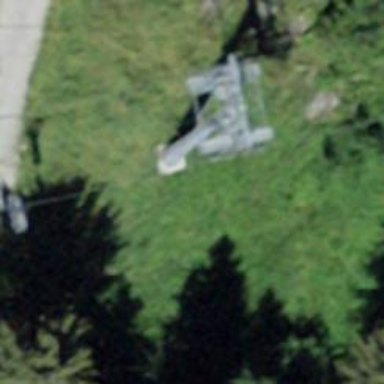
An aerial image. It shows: Pylon used for aerialway.